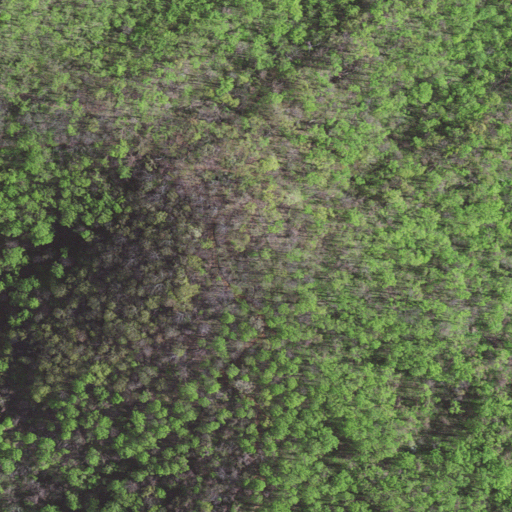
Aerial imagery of ridge(s) in Virginia named Naked Ridge containing only deciduous forest